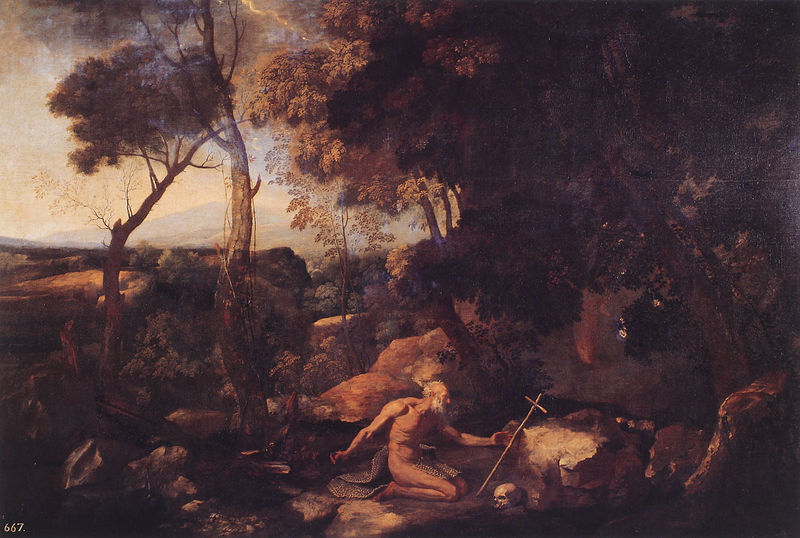
Titel: Landschaft mit dem hl. Hiernonymus
Künstler: Nicolas Poussin
Institution: Madrid, Museo del Prado
Schlagwörter: akt, baum, berg, blätter, dunkel, felsen, gemälde, himmel, mann, nackt, weiß, wolken, bäume, landschaft, abend, braun, licht, orange, tuch, alt, bart, schädel, stein, steine, tod, tot, ast, erde, feld, hügel, sonne, mantel, wald, fell, berge, fels, sonnenuntergang, glatze, greis, kreuz, knien, gebet, totenkopf, knieen, mönch, totenschädel, krippe, kruez, eremit, erkennen, einsiedler, kreuzstab, paulus, beteb, hyronimus, saulus, lasub, ronne, 667, hintergrundheiliger, baumfelsen